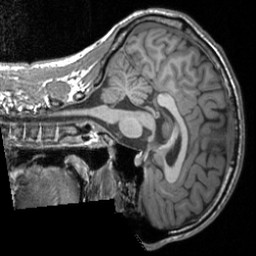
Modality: T1w
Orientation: sagittal
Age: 27
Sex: male
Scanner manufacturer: siemens
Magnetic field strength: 3 T
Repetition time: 1.9 s
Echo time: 0.00226 s